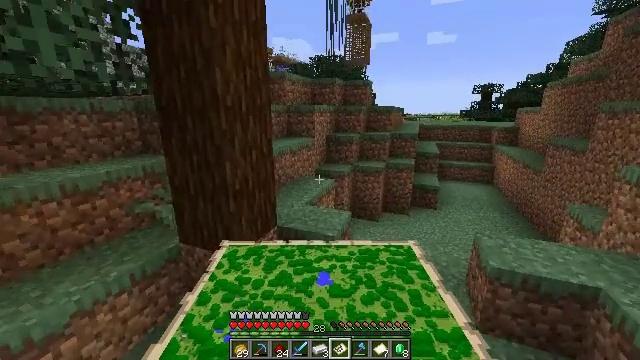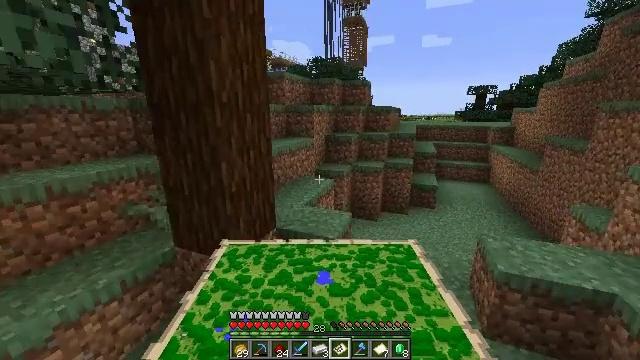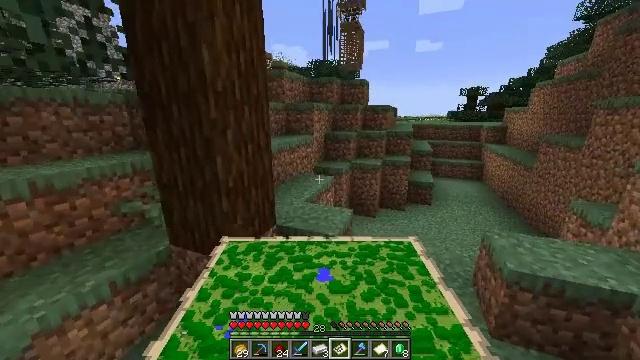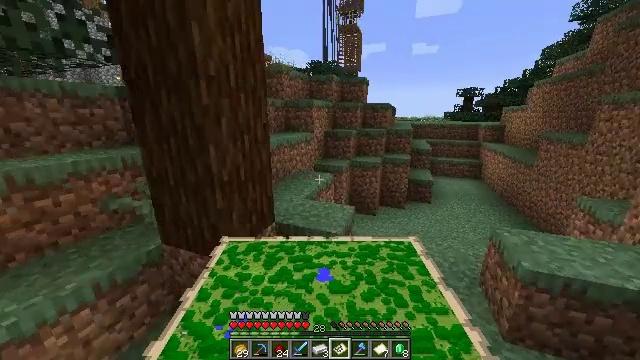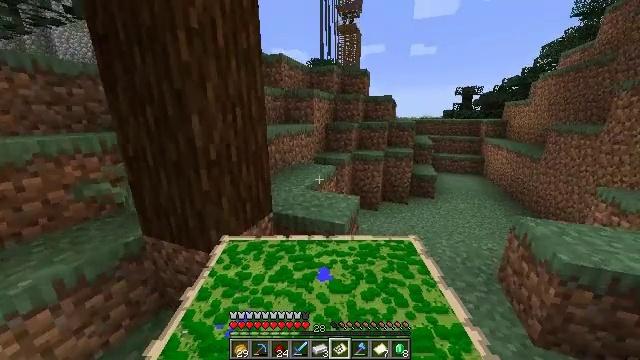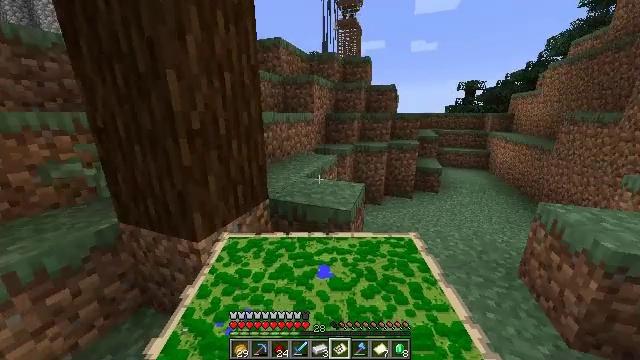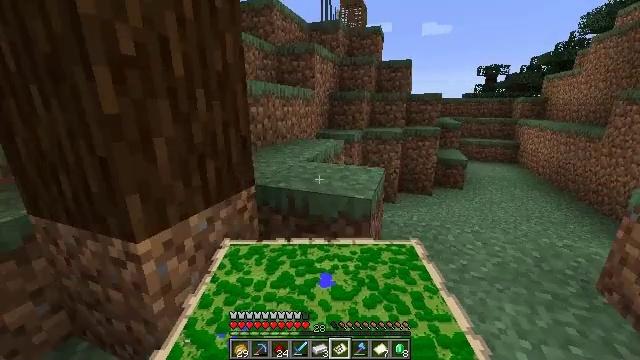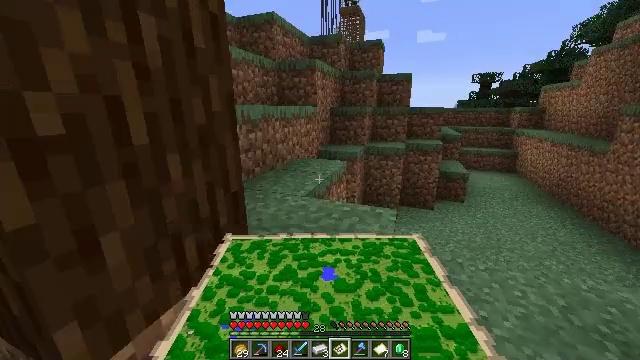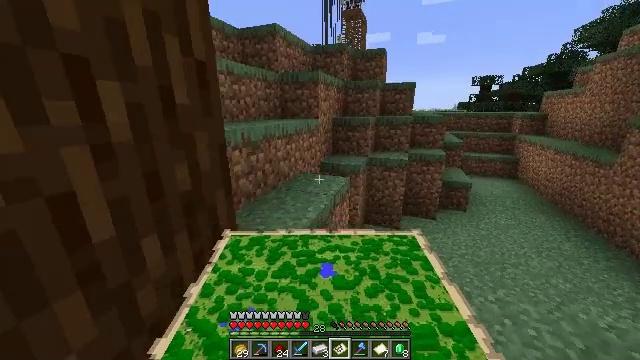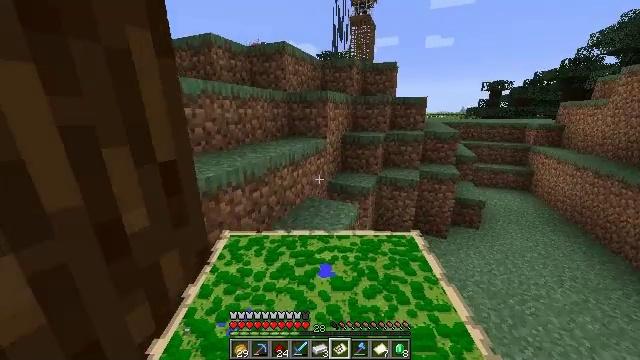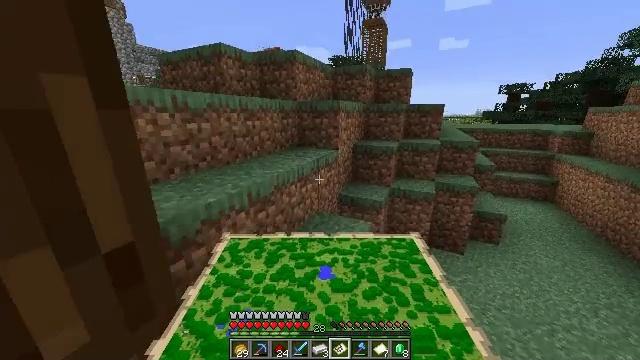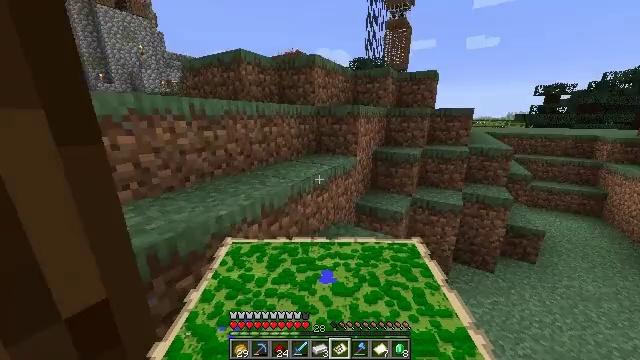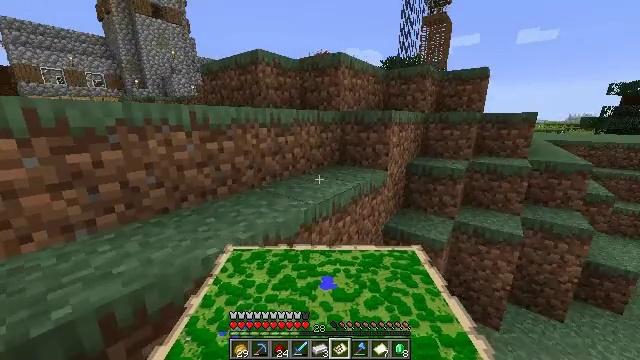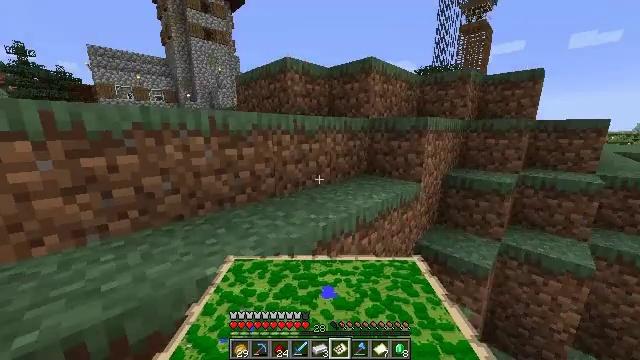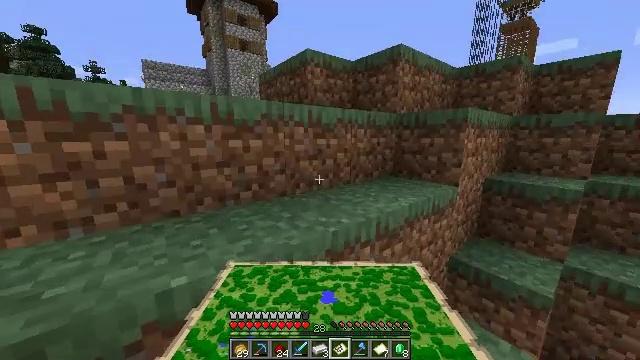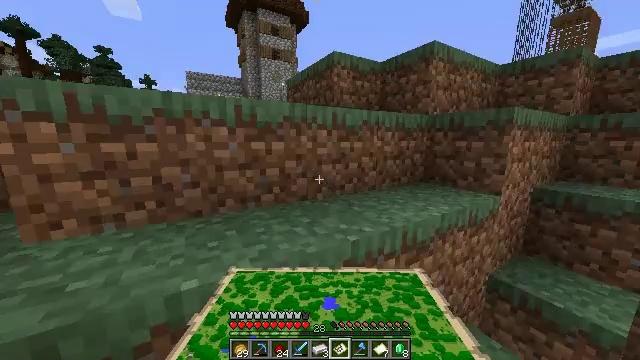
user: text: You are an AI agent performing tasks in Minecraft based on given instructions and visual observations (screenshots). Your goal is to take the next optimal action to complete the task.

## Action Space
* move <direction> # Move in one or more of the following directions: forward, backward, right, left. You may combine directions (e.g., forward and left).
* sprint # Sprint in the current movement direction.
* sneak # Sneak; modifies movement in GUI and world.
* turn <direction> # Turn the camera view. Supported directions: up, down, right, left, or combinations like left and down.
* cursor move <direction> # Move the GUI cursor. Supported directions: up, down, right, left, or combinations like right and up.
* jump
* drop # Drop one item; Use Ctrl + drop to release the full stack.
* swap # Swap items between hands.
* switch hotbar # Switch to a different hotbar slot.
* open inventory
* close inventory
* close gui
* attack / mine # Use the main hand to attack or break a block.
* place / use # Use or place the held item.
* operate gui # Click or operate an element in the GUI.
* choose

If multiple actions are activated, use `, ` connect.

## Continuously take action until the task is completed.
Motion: motion action
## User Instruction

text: Make an item frame in the crafting table.
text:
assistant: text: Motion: move forward, jump
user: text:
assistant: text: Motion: move forward, jump
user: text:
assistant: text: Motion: move forward, jump
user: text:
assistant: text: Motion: move forward, jump
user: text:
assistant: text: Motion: move forward, jump
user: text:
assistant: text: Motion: move forward, sprint, jump
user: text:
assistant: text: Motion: move forward, sprint, jump
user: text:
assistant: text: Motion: move forward, sprint, jump
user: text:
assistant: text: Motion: move forward, turn left, jump
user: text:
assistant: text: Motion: move forward, turn left, jump
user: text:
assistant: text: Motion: move forward, turn left, jump
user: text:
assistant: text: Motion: move forward, turn left and up, jump
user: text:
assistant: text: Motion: move forward, turn left and up, jump
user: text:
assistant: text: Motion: move forward, sprint, turn left and up, jump
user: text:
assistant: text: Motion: move forward, sprint, turn left and up, jump
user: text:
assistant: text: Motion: move forward, sprint, turn left, jump
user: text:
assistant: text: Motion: move forward, jump
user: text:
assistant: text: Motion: move forward, jump
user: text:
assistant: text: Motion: move forward, jump
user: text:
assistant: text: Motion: move forward, jump
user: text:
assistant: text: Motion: move forward, sprint, jump
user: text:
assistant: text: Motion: move forward, sprint, jump
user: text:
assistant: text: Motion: move forward, sprint, turn right, jump
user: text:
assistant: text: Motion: move forward, sprint, turn right, jump
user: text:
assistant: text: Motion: move forward, turn right, jump
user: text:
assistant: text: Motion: move forward, jump
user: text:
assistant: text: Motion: move forward, jump
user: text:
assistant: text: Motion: move forward, sprint, jump
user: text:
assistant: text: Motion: move forward, sprint, jump
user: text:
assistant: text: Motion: move forward, sprint, jump